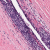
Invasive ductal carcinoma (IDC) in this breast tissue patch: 0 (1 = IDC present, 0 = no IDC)